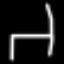
Label: chair